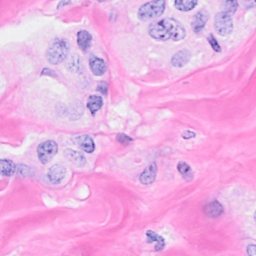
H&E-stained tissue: Breast